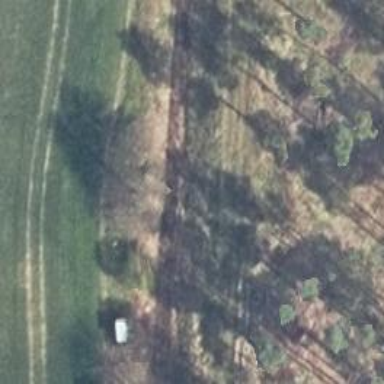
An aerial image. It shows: Row of deciduous broadleaved trees.